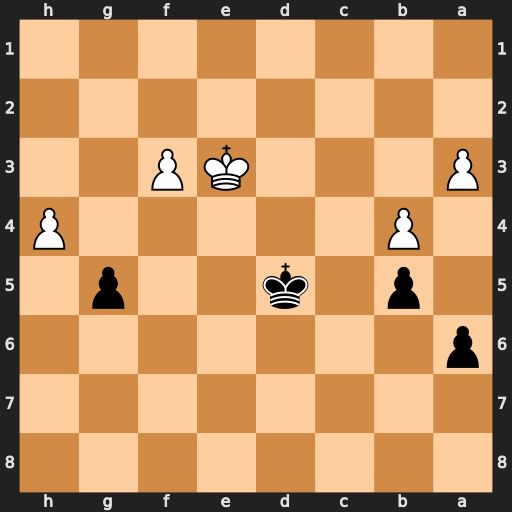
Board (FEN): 8/8/p7/1p1k2p1/1P5P/P3KP2/8/8
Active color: b
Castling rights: -
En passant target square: -
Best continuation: gxh4 Kf4 Kd4 Kg4 Ke3 f4 h3